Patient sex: M
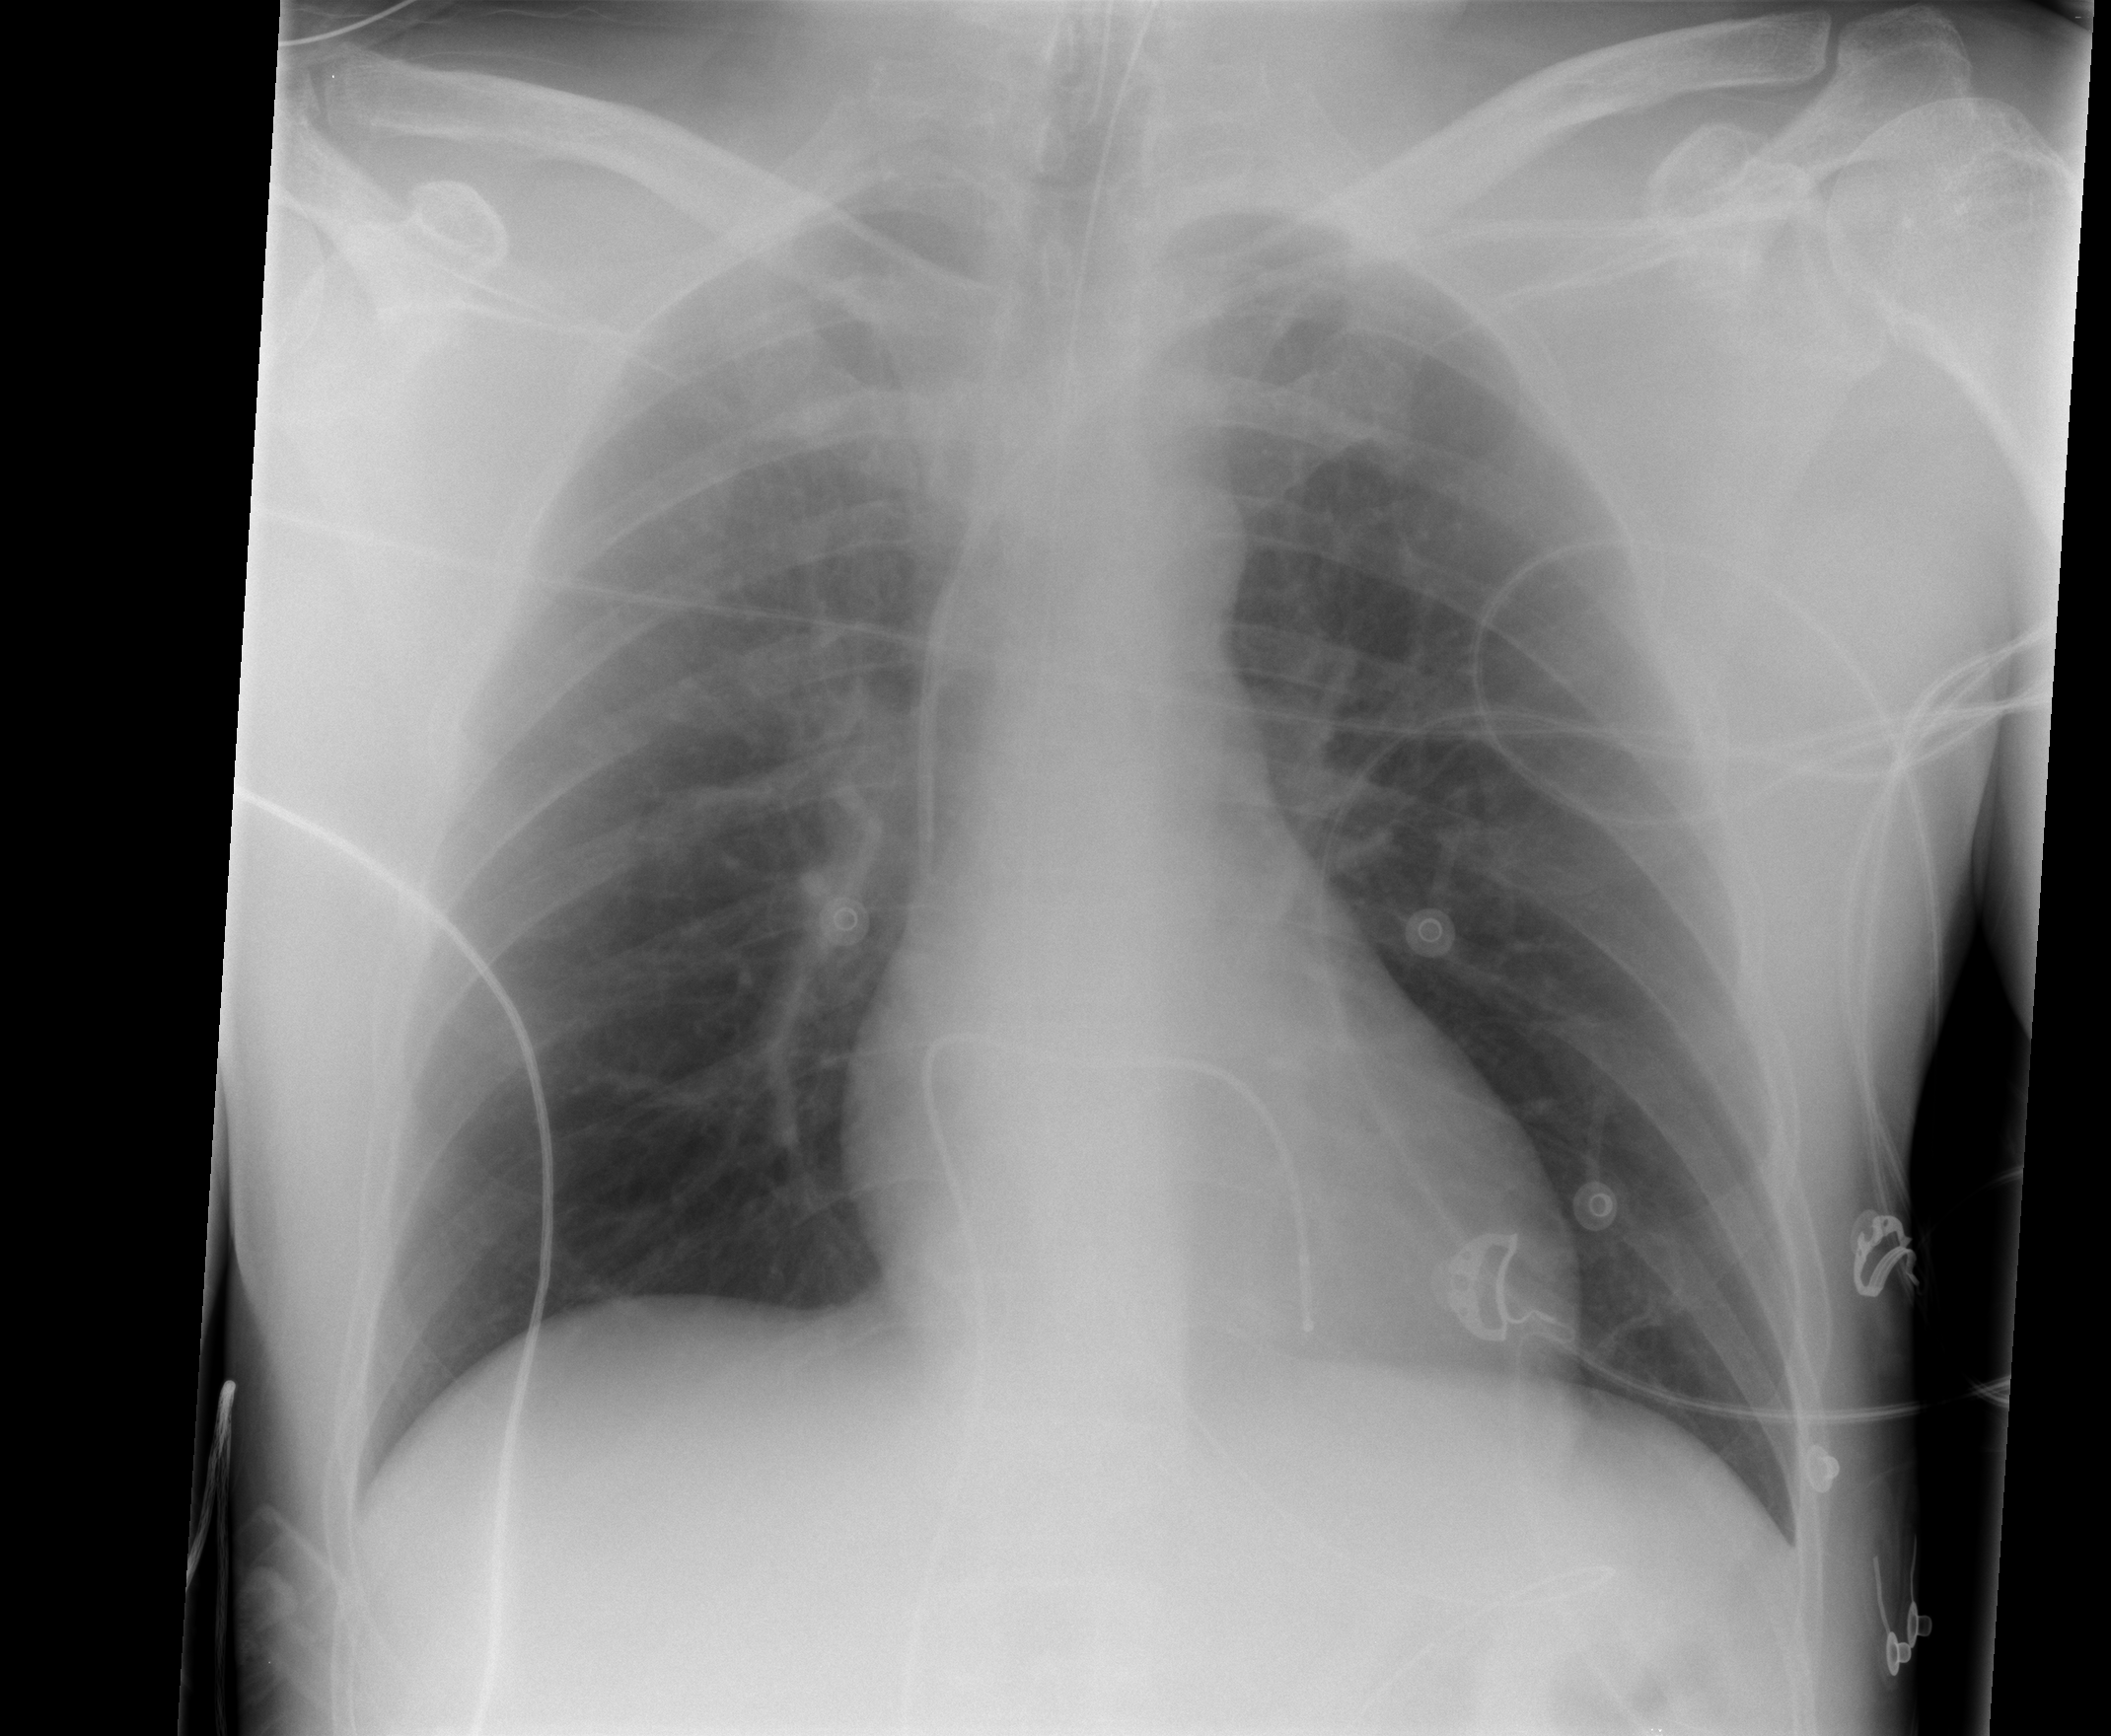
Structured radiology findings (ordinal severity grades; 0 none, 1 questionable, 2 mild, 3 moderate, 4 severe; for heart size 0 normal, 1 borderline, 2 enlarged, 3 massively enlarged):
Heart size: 0
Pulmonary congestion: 1
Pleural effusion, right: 0
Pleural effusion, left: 0
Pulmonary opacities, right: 0
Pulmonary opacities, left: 0
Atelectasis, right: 0
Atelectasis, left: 0